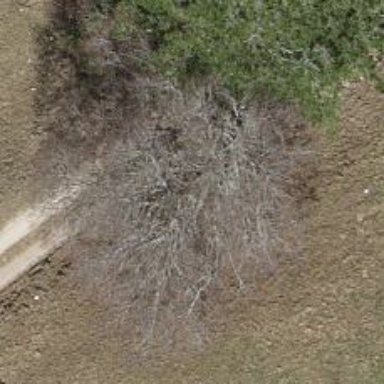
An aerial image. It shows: Beautiful tree in nature.